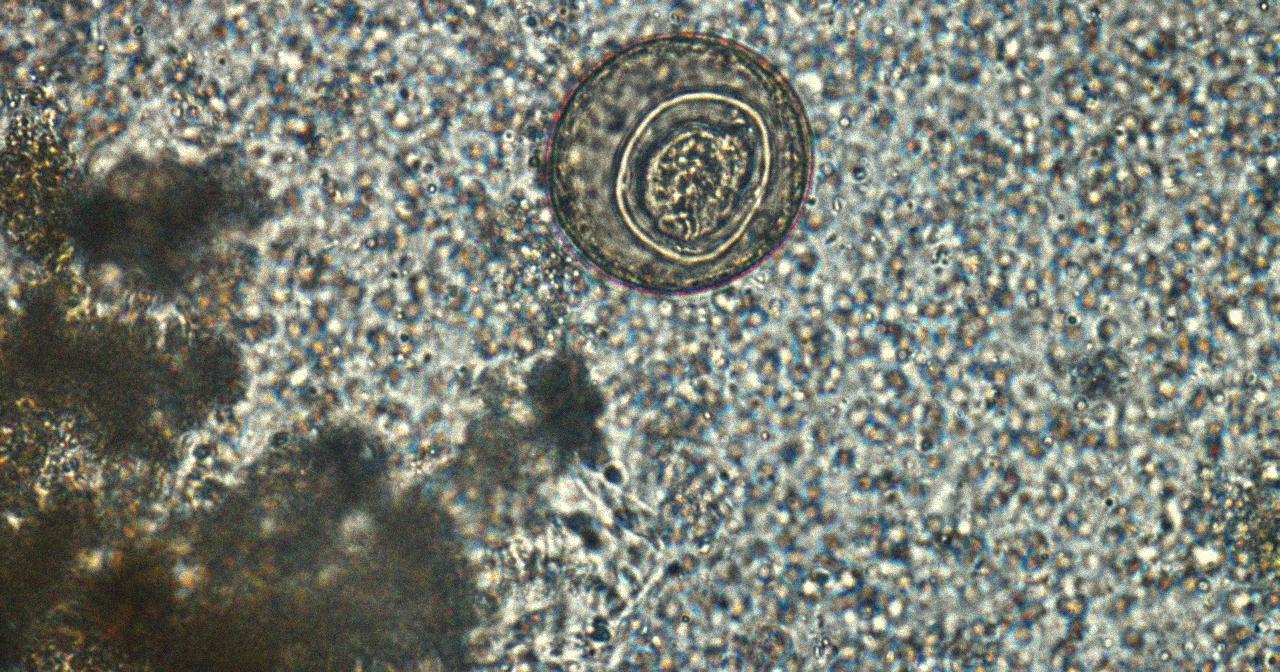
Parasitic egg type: Hymenolepis diminuta